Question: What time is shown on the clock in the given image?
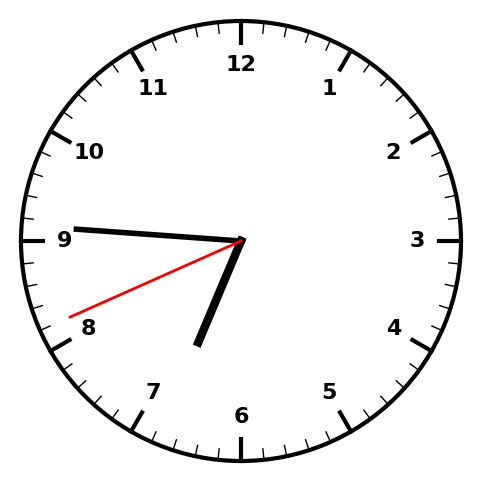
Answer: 06:45:41